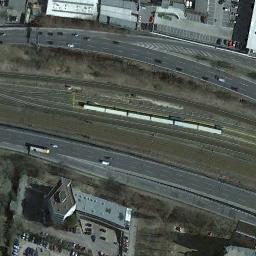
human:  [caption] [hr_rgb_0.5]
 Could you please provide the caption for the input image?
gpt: These railways are flanked by some buildings, Roads and parking lots and a white train is on the railway .

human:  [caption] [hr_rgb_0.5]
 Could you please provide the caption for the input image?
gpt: There is a row of grey buildings on one side of the railway .

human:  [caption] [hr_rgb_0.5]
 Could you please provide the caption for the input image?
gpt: There are several buildings beside the railway .

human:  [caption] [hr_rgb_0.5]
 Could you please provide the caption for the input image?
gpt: The railway is next to some houses and parking lot .

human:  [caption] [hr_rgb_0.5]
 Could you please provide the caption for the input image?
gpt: There are some brown trees beside the railway .